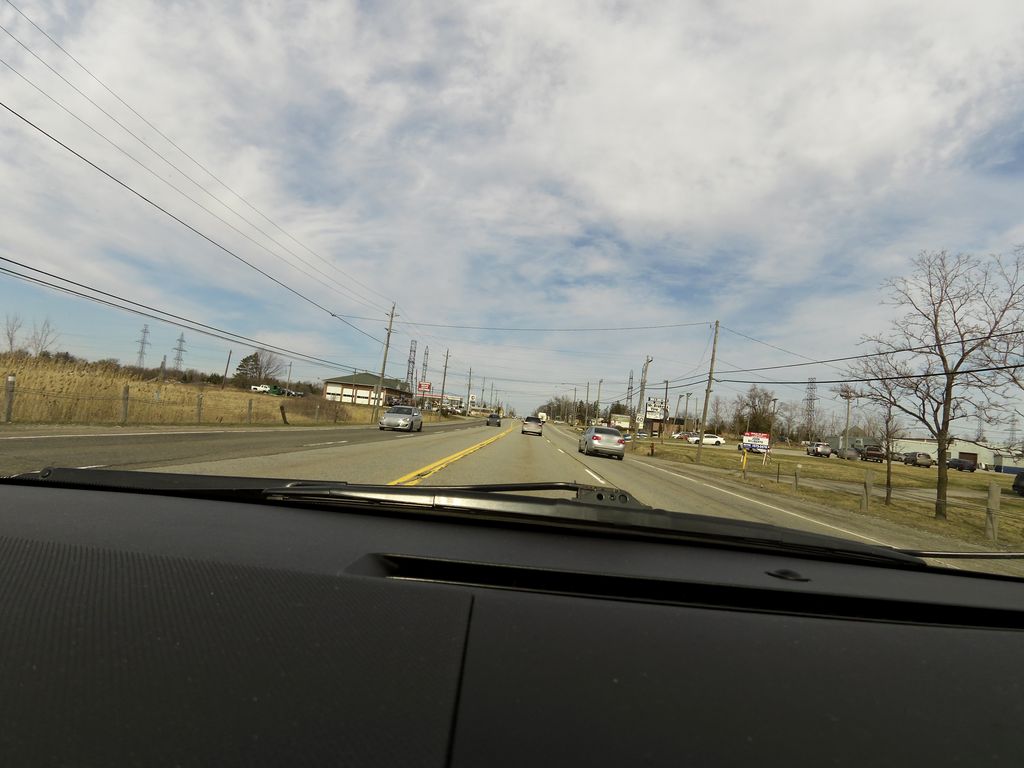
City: hamilton